Question: I am trying to show and hide consecutive div's respectively using ng-show.
Here is my code:
'''
<!DOCTYPE html>
<html ng-app="Fino">
<head>
<link rel="stylesheet" type="text/css" href="scripts/bootstrap.min.css" />
<script type="text/javascript" src="scripts/angular.min.js"></script>
<script type="text/javascript" src="scripts/app.js"></script>
</head>
<body ng-controller="FinController as fin">
<ul ng-repeat="emp in fin.employees" ng-show="fin.showDiv(0)">
<li>Name:{{emp.name}}</li>
<li>Age:{{emp.age}}</li>
<li>Salary:{{emp.amount | currency}}</li>
</ul>
<ul ng-repeat="emp in fin.employees" ng-show="fin.showDiv(1)">
<li>Employee Name:{{emp.name}}</li>
<li>Employee Age:{{emp.age}}</li>
<li>Employee Salary:{{emp.amount | currency}}</li>
</ul>
</body>
</html>
'''
'''
var app=angular.module("Fino",[]);
app.controller("FinController",function(){
var show=false;
this.employees=totalemp;
this.showDiv=function(param){
if(param===1)
{
show=true;
}
return show;
};
});
var totalemp=[
{
name:"abc",age:"20",amount:"120"
},
{
name:"pqr",age:"30",amount:"130"
},
{
name:"xyz",age:"40",amount:"140"
}
]
'''

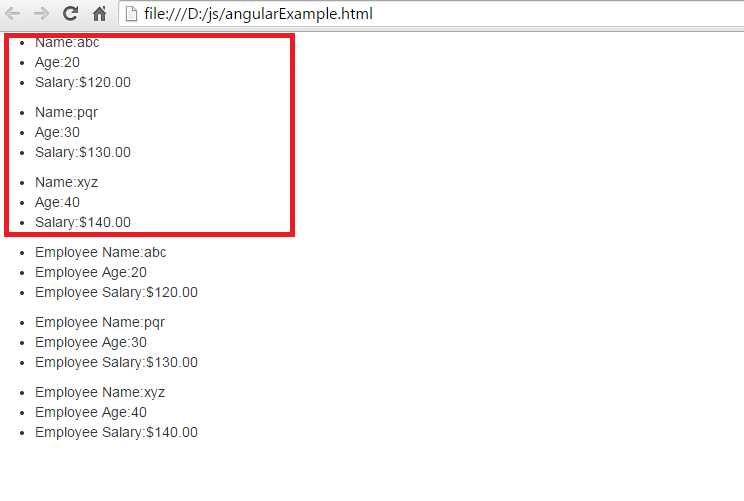
Answer: It's because you're referring to same variable 'show' in both. The variable 'show' is common for both the controller so as the second loop runs, the value got changed. So it's displaying both divs
It must be:
'''
this.showDiv=function(param){
if(param===1)
{
return true;
}
return false;
};
'''
EDIT:
<URL>